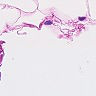
Metastatic tissue present: no